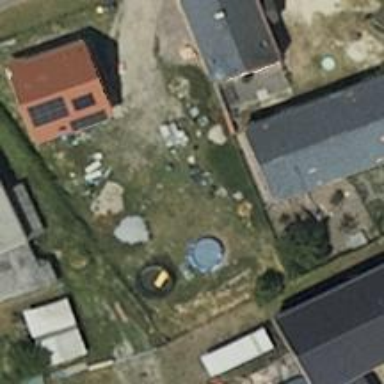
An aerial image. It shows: Shed.